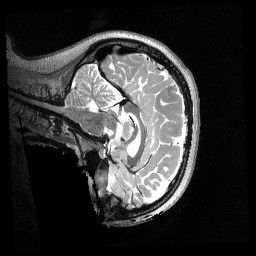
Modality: T2w
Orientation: sagittal
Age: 22
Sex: female
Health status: healthy
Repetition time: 3.2 s
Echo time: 0.563 s